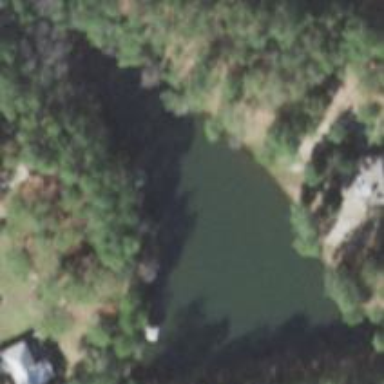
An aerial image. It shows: Reservoir of natural water.